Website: bh-photo
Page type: store-pickup
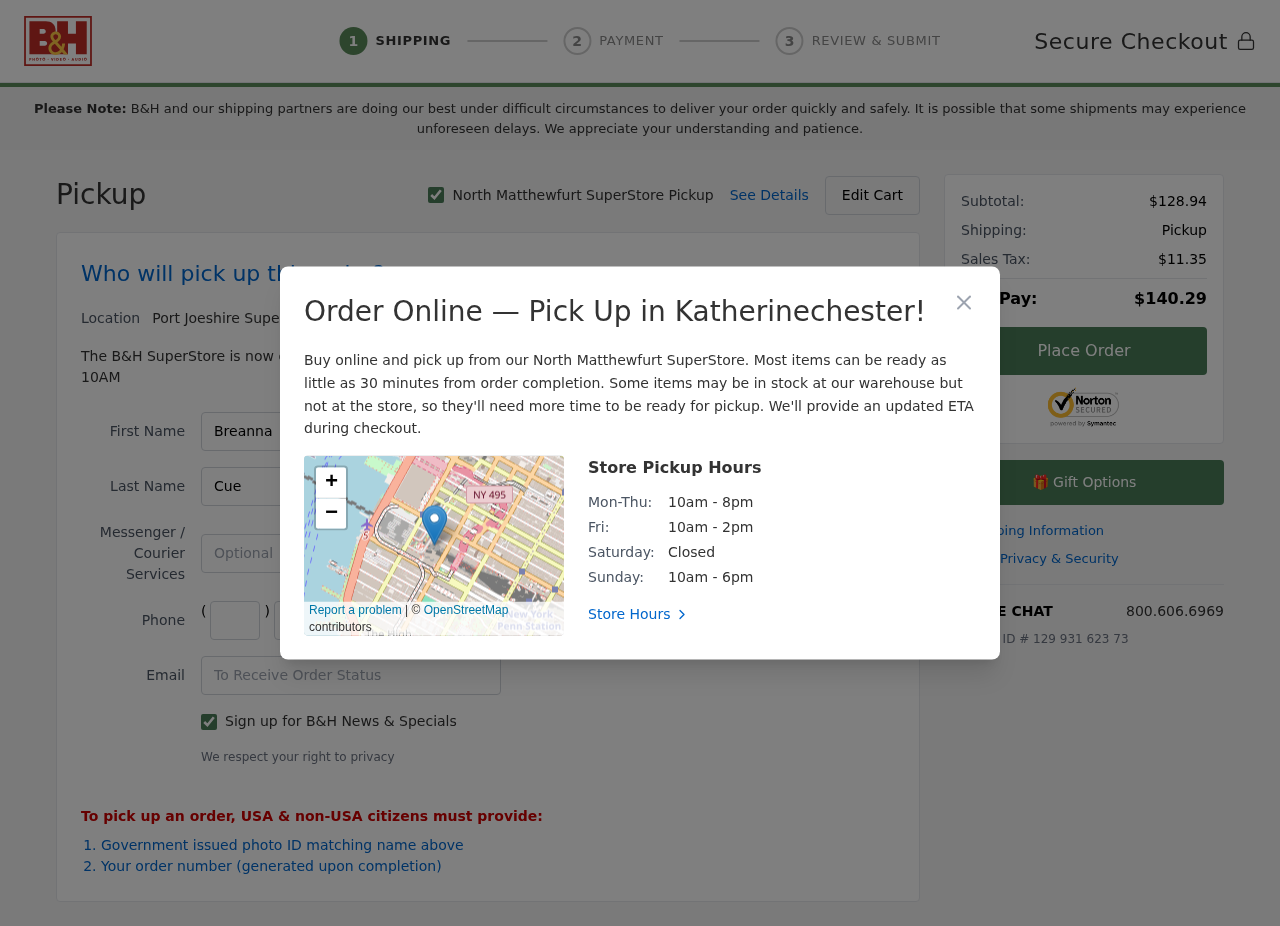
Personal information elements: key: PII_CITY
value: North Matthewfurt
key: PII_CITY2
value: Port Joeshire
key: PII_CITY3
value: Katherinechester
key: PII_EMAIL
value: bcuevas@yahoo.com
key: PII_FIRSTNAME
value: Breanna
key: PII_LASTNAME
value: Cuevas
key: PII_PHONE_AREA
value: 212
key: PII_PHONE_PREFIX
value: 806
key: PII_PHONE_SUFFIX
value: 7400
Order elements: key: ORDER_SUBTOTAL
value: $128.94
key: ORDER_TAX
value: $11.35
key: ORDER_TOTAL
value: $140.29
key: ORDER_ID
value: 129 931 623 73